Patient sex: M
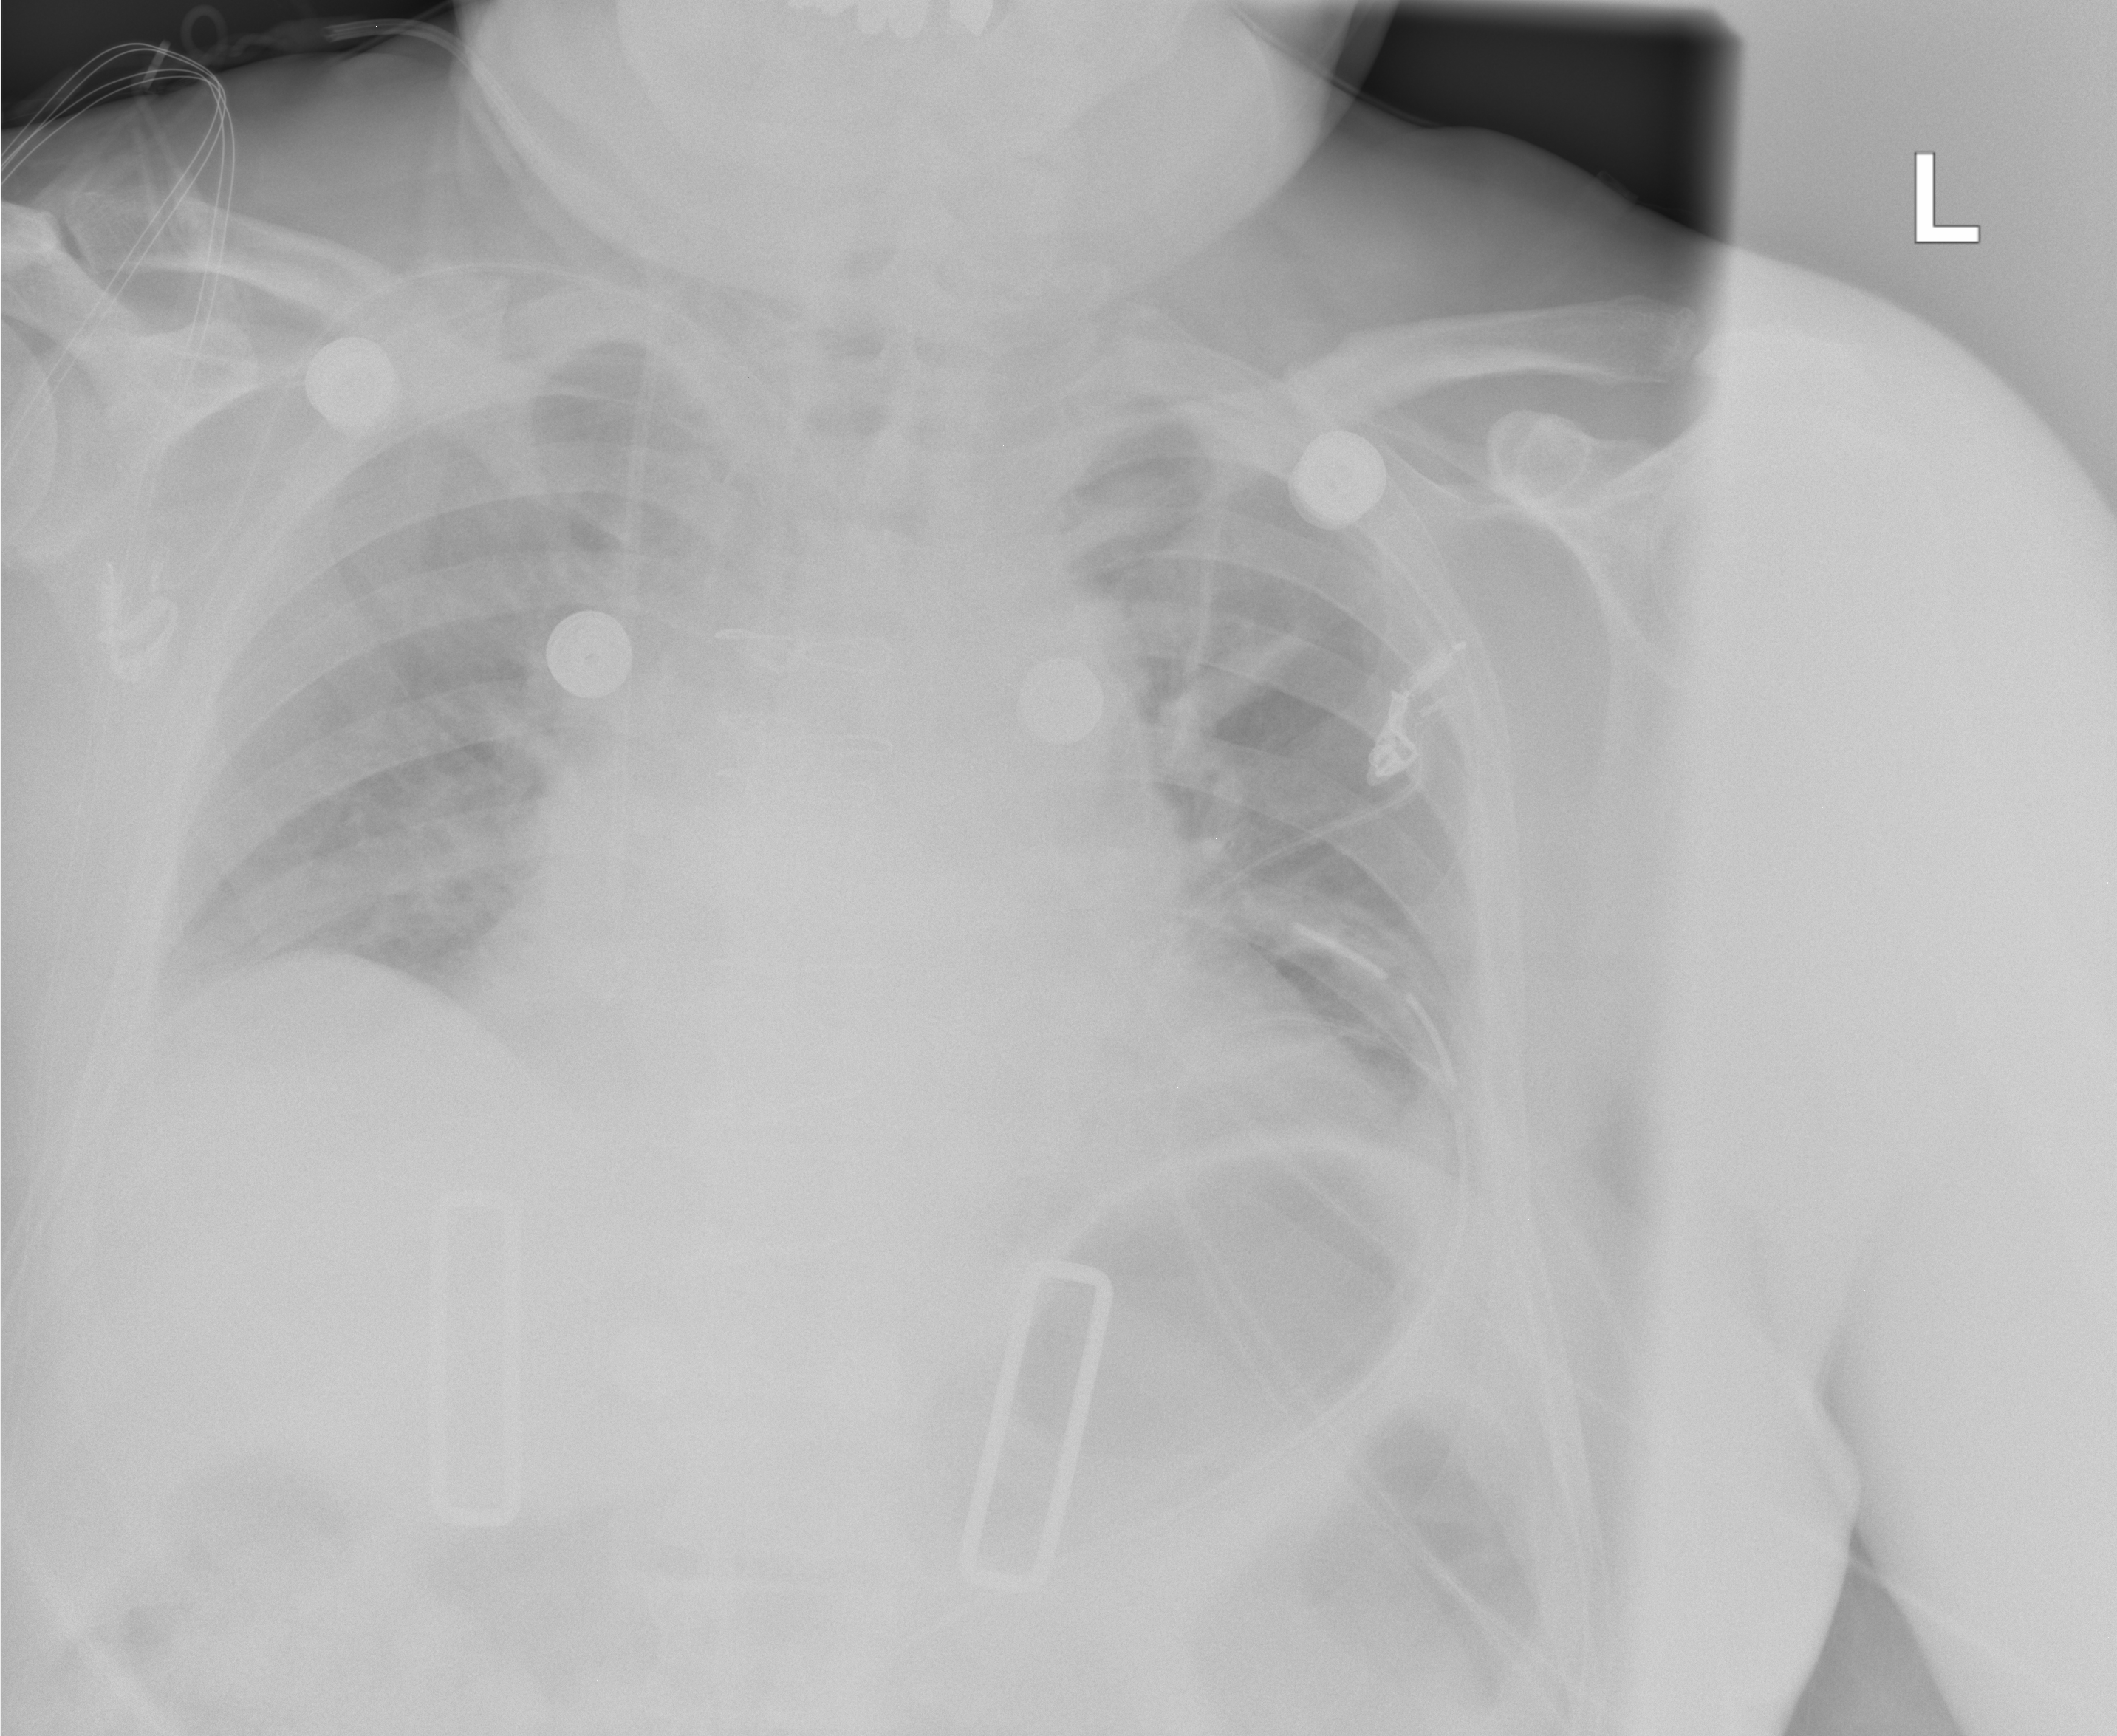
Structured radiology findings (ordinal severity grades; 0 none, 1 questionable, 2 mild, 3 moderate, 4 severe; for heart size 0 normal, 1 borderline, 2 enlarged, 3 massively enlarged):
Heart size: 2
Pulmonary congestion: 0
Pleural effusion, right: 0
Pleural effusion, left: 0
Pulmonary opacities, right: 0
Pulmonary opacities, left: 0
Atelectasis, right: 0
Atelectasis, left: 2